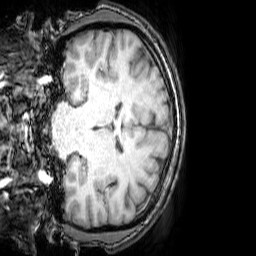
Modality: T1w
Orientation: coronal
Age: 24
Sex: male
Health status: healthy
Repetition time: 0.081 s
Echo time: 0.037 s